Question: How can I get a white background in 'tabsetPanel'. For better understanding of my problem I'll bring up an example:
In my ui.R file I have the following:
'''
mainPanel( wellPanel(wellPanel(plotOutput("densityPlot", height="500px"))),
wellPanel(tabsetPanel(type = "tabs",
tabPanel(h5("Text1"),p("Text" )),
tabPanel(h5("Text2"), p("Text") ),
tabPanel(h5("Text3"), p("Text"))),
br(),
br(),
br()
))
'''
To make it more clear please have a look at the picture below:

The difference is the white background area inside of any tagPanel. This combination of grey and white is the problem. Has anyone an idea, how can I get such a tagPanals.
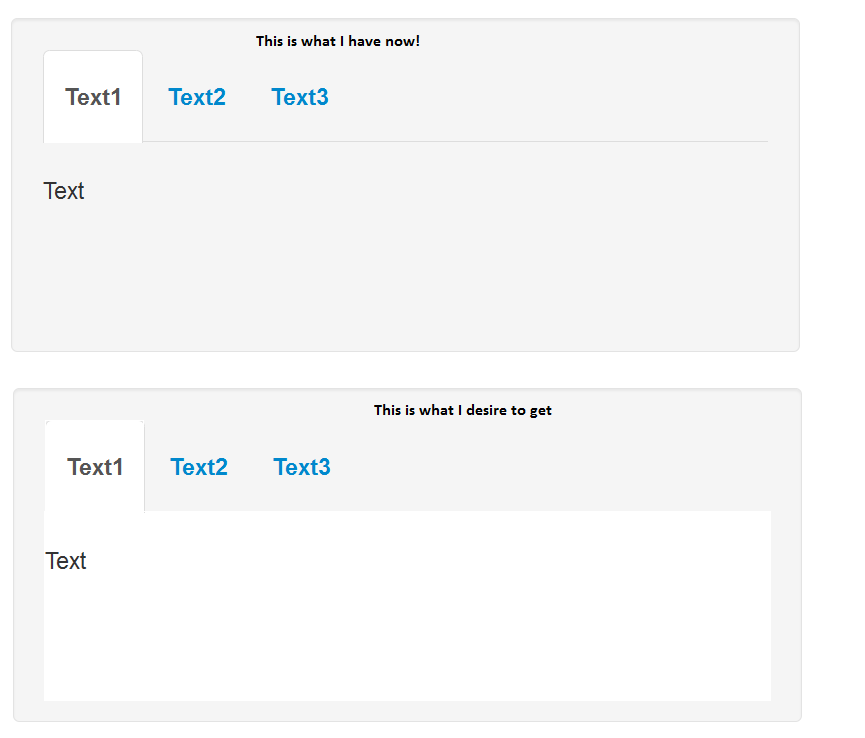
Answer: Use a 'style' option on the 'wellPanel':
'''
runApp(list(
ui = fluidPage(
titlePanel("Hello Shiny!"),
sidebarLayout(
sidebarPanel(
numericInput('n', 'Number of obs', 100)
),
mainPanel( wellPanel(wellPanel(plotOutput("densityPlot", height="500px"))),
wellPanel(style = "background-color: #ffffff;", tabsetPanel(type = "tabs",
tabPanel(h5("Text1"),p("Text" )),
tabPanel(h5("Text2"), p("Text") ),
tabPanel(h5("Text3"), p("Text"))),
br(),br(),br()
))
)
)
,
server = function(input, output) {
output$densityPlot <- renderPlot({ hist(runif(input$n)) })
}
))
'''